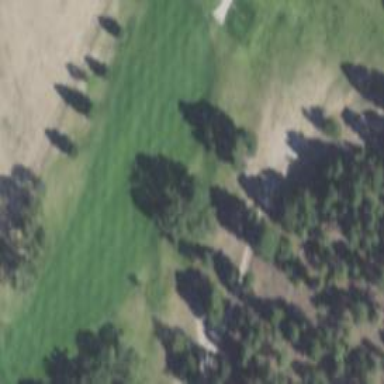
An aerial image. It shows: Golf hole.